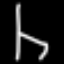
Label: chair